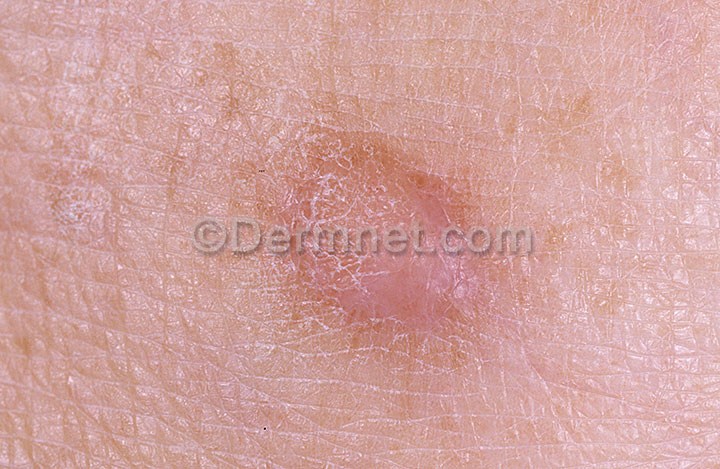
Disease: Seborrheic Keratoses and other Benign Tumors